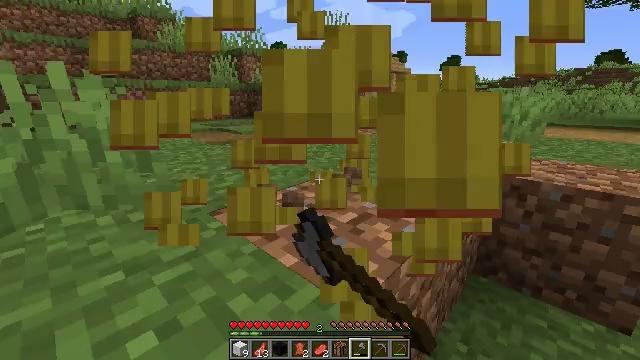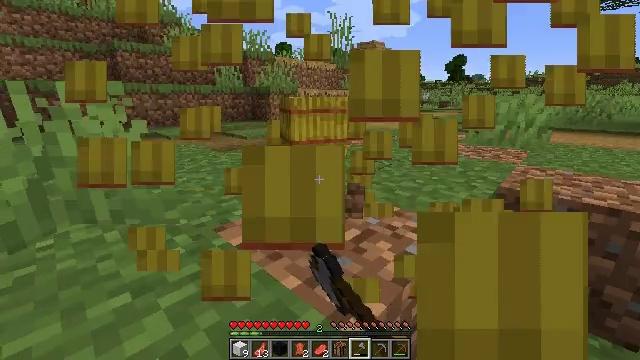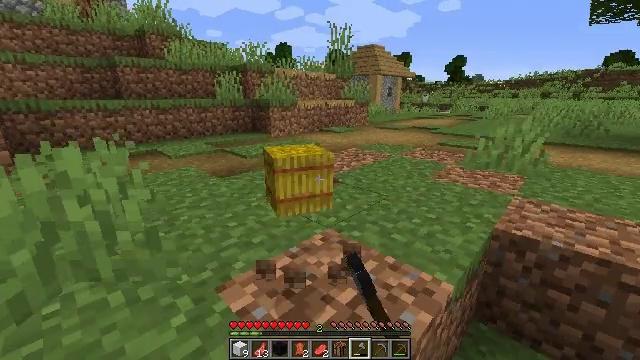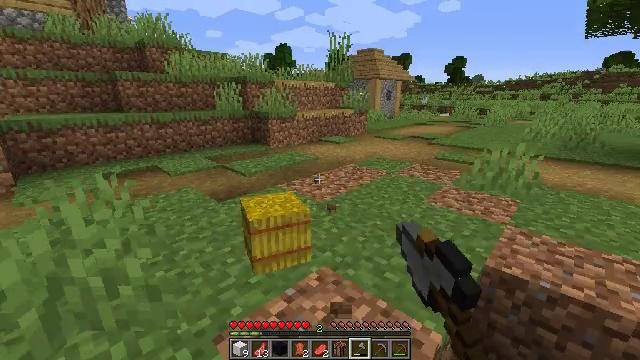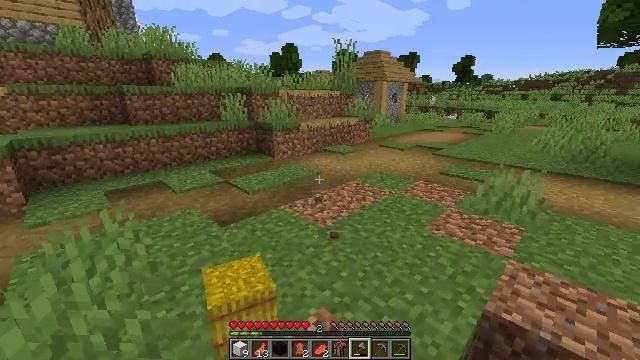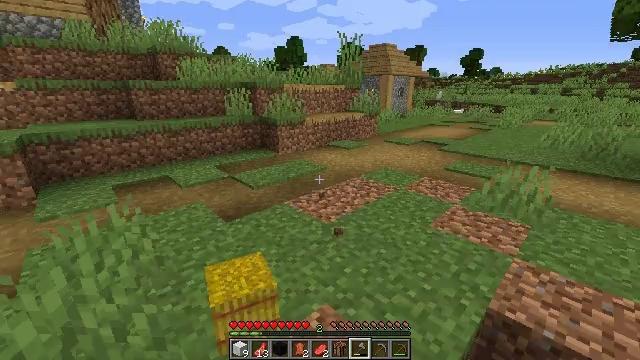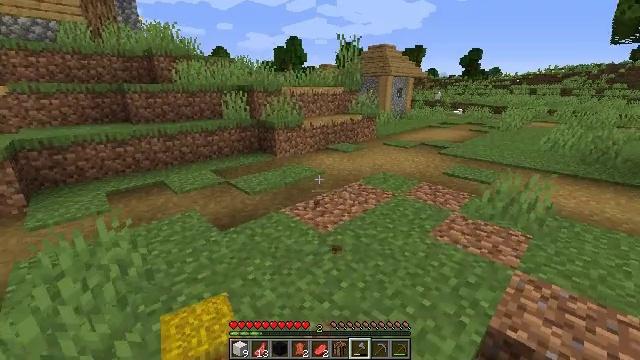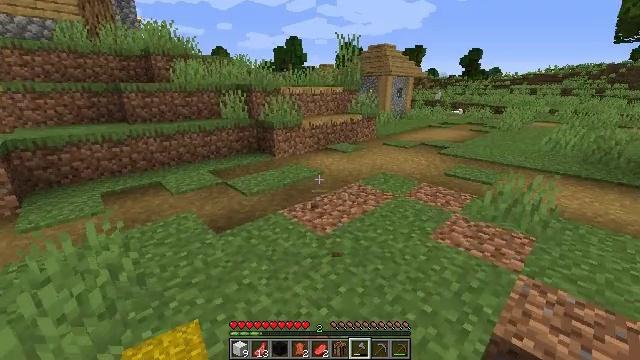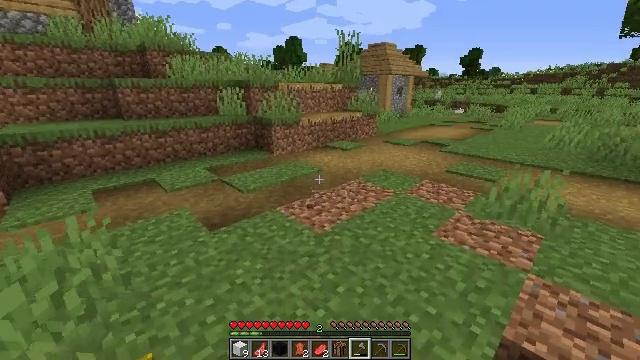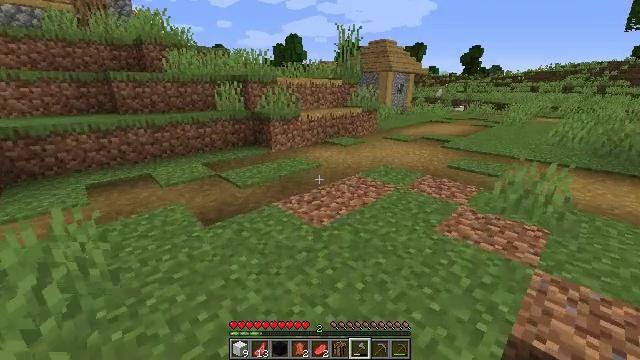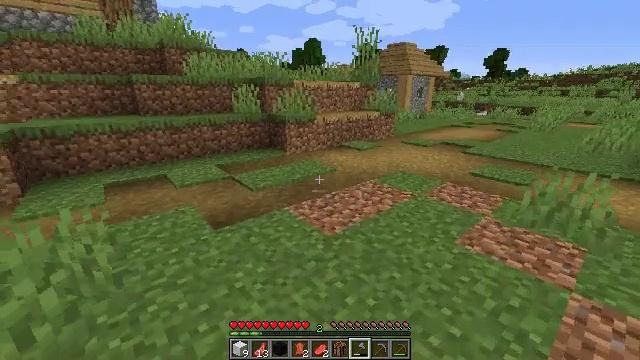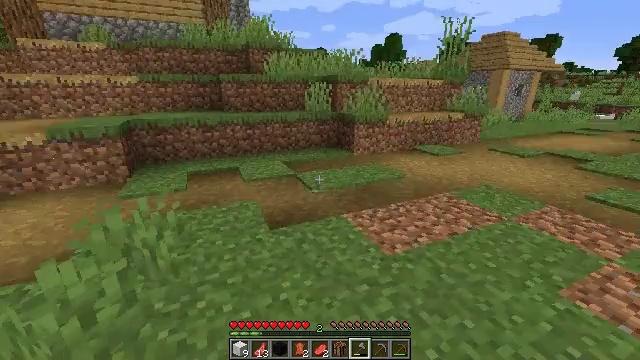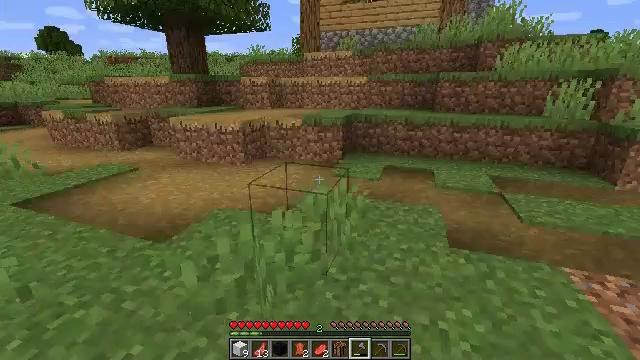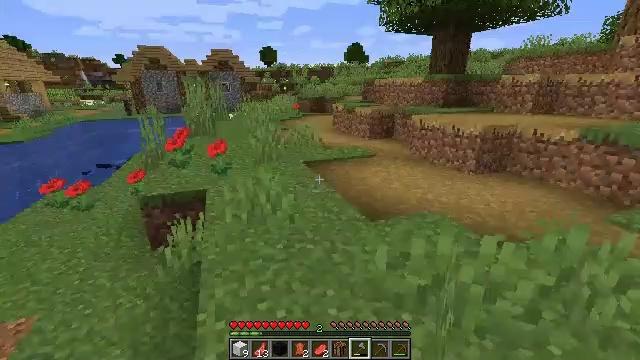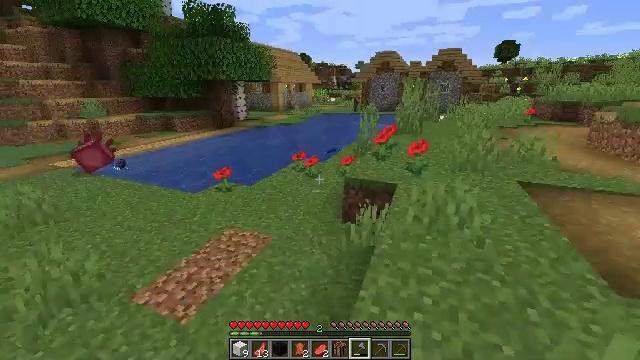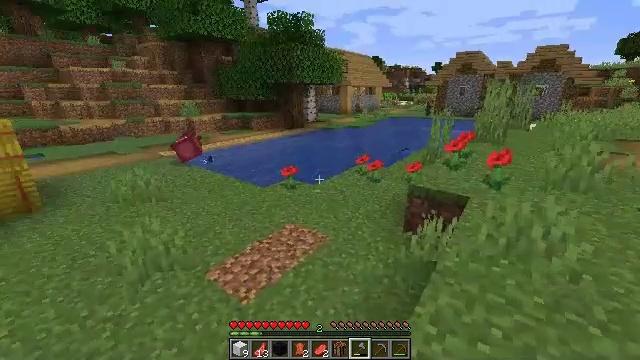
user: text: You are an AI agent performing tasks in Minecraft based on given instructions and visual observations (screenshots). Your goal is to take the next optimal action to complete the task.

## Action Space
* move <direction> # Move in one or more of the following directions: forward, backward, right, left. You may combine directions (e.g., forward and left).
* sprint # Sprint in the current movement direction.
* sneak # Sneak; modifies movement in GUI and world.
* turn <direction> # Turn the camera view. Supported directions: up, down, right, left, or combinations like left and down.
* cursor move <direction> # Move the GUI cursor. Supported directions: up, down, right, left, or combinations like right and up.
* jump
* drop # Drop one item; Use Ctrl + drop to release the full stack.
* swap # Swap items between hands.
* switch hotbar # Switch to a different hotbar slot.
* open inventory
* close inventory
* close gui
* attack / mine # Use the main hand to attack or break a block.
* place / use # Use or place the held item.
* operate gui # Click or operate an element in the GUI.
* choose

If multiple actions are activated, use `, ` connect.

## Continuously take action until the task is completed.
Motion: motion action
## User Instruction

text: Gather hay blocks from the farm.
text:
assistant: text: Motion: move forward, attack / mine, jump
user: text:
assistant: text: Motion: move forward, attack / mine, jump
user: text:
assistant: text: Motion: move forward, attack / mine, jump
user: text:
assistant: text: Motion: move forward, turn left, jump
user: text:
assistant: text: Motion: move forward, turn left and down, jump
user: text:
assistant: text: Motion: move forward, jump
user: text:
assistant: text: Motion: move forward, jump
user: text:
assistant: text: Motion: move forward, jump
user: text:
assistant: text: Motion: move forward
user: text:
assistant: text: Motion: move forward, turn left
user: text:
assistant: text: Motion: turn left
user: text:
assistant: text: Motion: turn left
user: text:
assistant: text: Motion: turn left
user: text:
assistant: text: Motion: turn left
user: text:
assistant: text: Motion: turn left
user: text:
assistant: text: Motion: turn right and down
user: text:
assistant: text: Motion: turn right
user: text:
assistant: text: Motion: move forward
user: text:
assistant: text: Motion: move forward
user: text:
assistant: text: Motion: move forward
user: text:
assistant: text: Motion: turn up
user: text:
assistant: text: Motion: move forward, turn left
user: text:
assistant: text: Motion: move forward, turn left and down
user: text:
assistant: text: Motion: move forward and move left, turn left
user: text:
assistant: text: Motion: move forward and move left, turn left and up
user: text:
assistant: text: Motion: move forward and move left, turn left
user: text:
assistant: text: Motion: move forward and move left, turn left
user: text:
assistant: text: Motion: move forward and move left, turn left and up
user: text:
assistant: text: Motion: move forward and move left, turn right and up
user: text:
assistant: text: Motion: move forward and move left